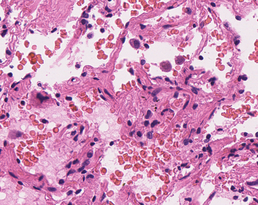
Tumor epithelial tissue: no
Tumor-associated stroma tissue: no
Normal tissue: yes